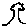
Label: tree